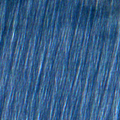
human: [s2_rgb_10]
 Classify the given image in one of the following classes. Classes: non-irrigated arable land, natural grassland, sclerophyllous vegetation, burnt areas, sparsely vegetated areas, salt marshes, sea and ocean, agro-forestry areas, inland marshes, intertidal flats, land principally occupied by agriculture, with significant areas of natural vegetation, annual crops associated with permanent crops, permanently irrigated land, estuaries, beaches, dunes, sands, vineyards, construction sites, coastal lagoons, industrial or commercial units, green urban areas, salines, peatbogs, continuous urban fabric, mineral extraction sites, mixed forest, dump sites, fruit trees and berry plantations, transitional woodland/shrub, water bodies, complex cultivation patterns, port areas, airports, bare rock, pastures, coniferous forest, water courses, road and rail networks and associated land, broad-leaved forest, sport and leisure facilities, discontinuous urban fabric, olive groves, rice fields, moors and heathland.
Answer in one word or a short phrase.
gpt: continuous urban fabric